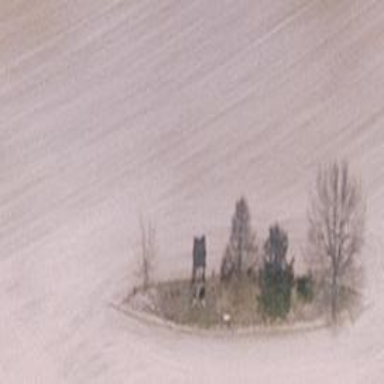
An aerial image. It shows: Hunting stand.